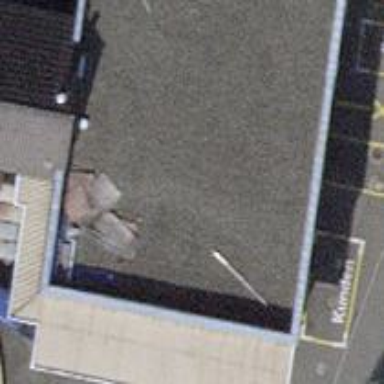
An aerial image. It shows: Car repair shop.